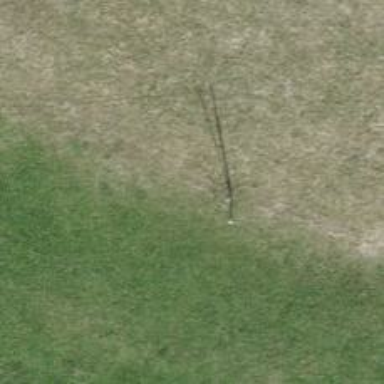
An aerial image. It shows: Minor power line.